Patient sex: M
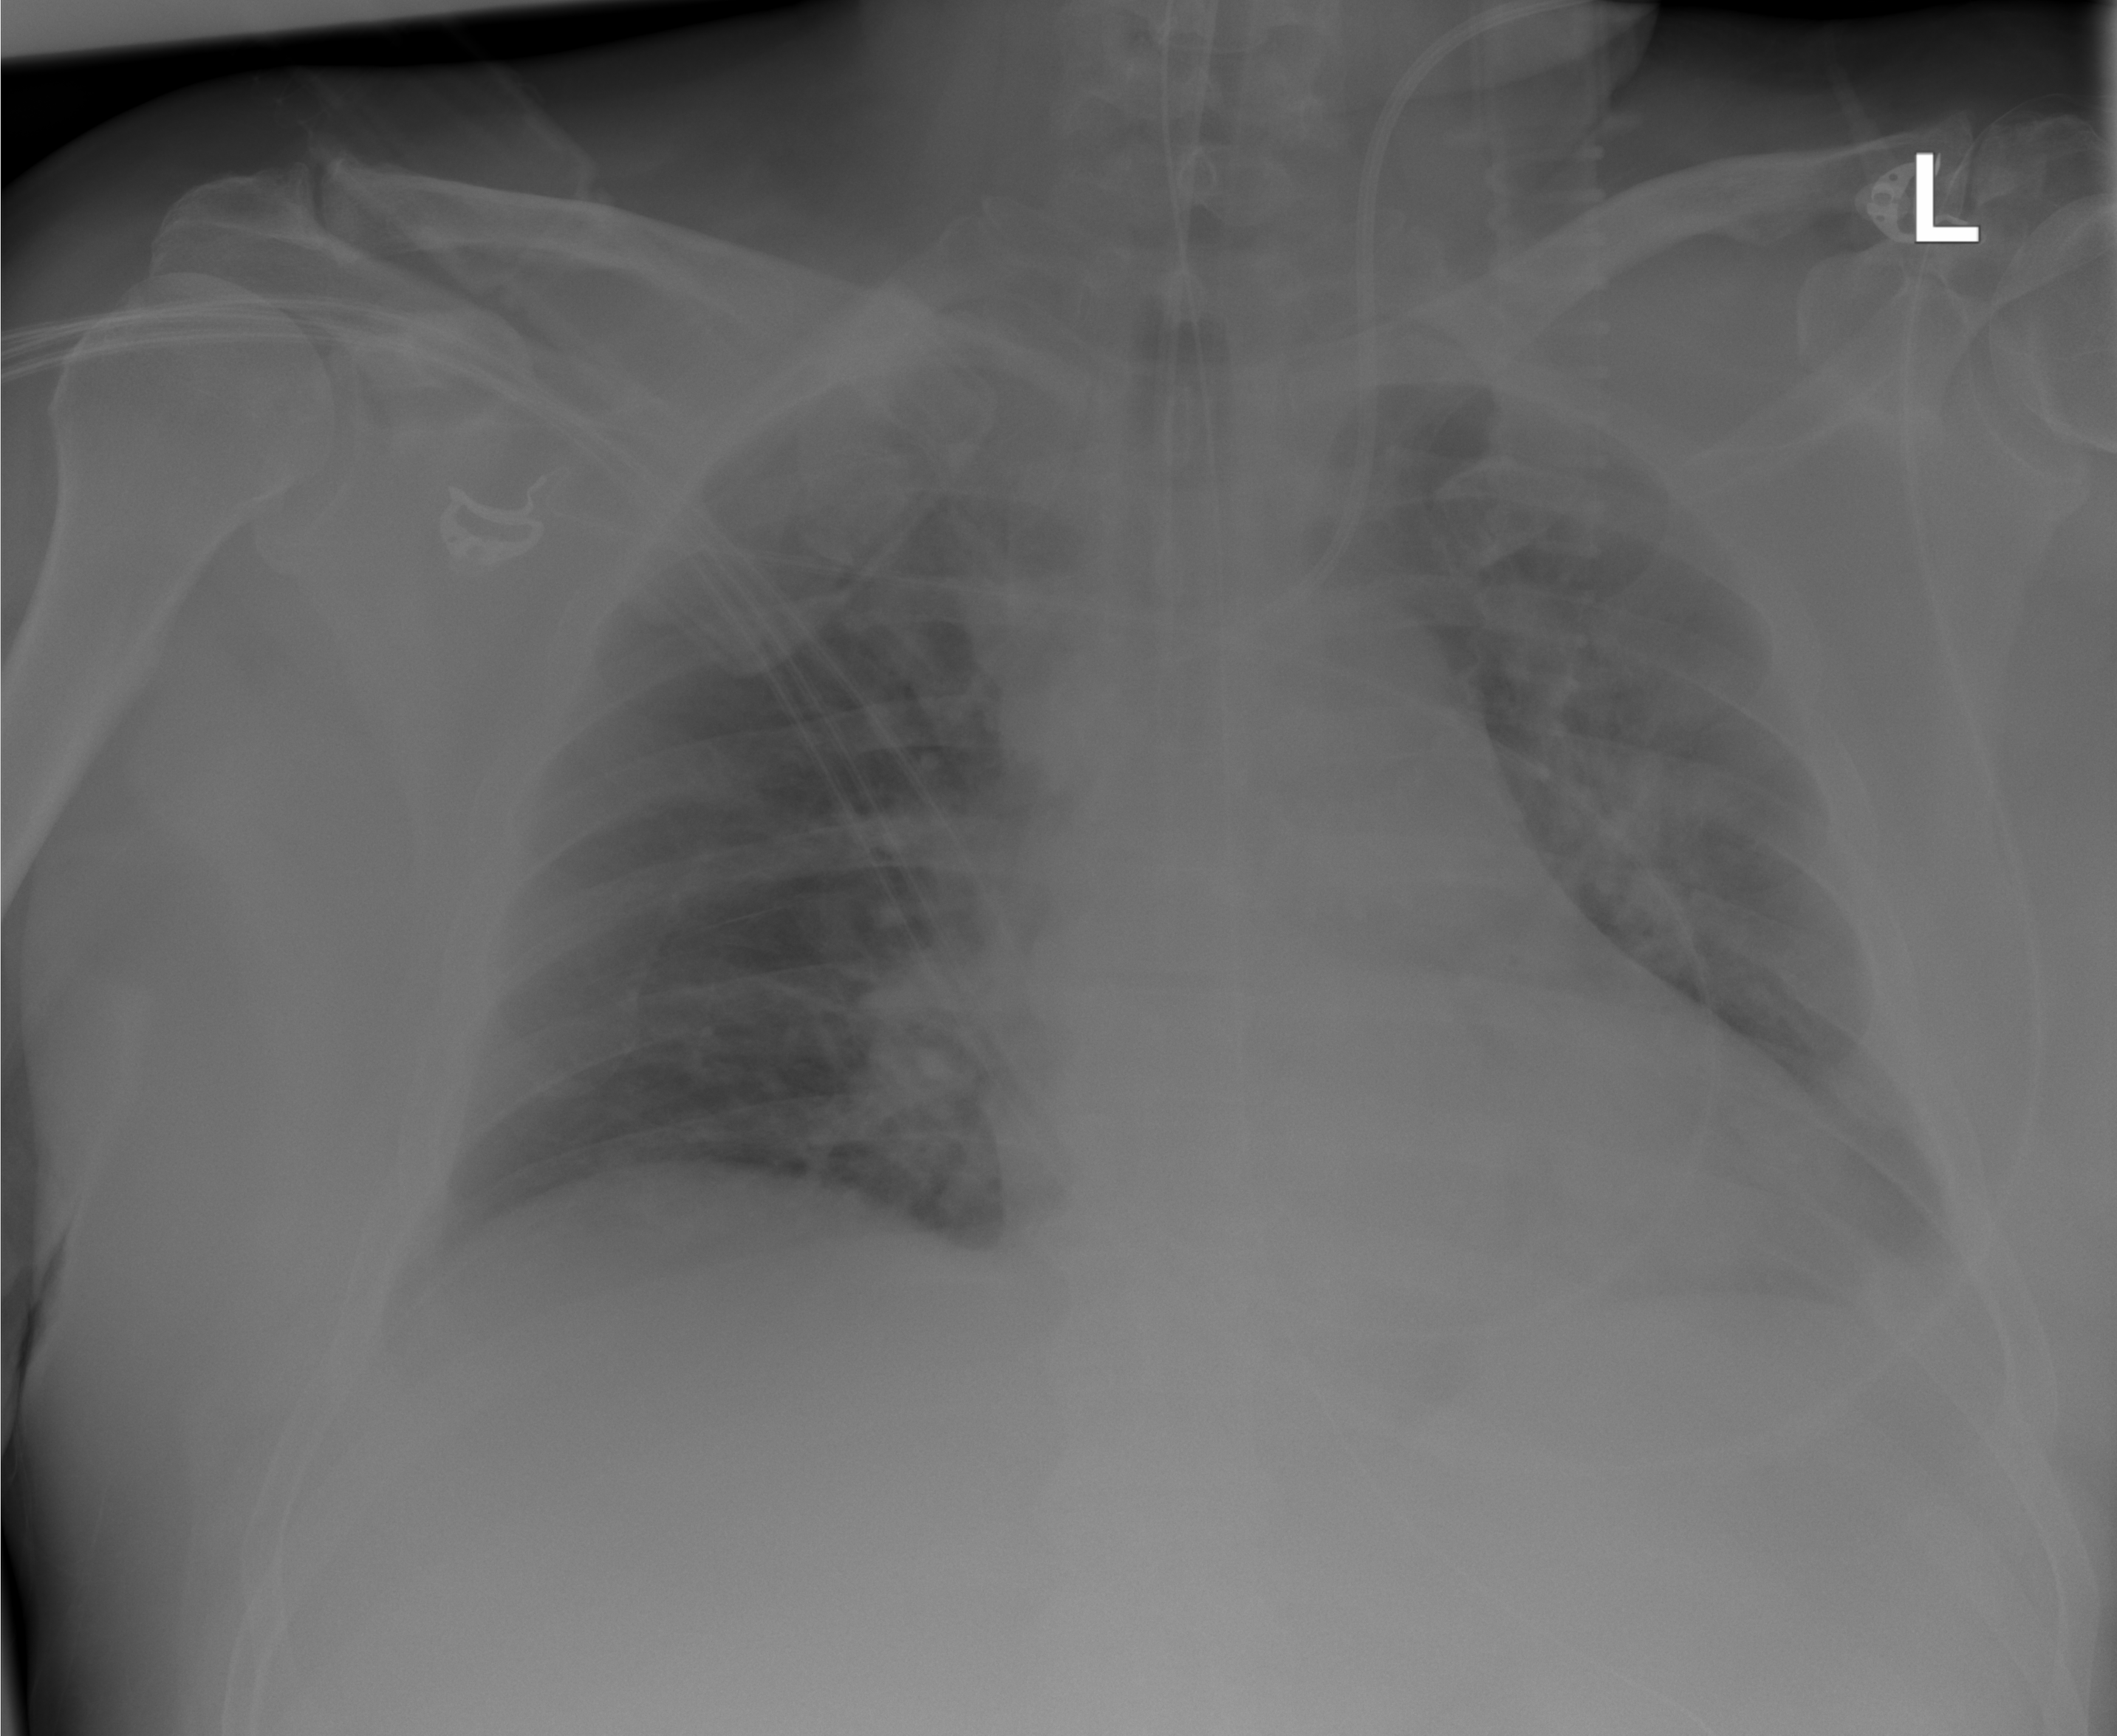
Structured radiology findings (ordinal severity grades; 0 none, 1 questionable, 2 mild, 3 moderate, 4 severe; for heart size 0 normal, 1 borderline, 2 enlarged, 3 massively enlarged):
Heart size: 0
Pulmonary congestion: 2
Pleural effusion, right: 0
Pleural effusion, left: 1
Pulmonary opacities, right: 1
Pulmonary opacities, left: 2
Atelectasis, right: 1
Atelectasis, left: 1